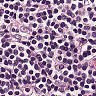
Metastatic tissue present: no